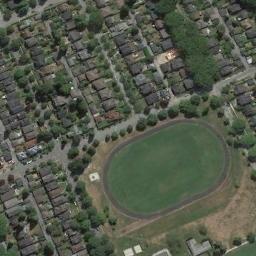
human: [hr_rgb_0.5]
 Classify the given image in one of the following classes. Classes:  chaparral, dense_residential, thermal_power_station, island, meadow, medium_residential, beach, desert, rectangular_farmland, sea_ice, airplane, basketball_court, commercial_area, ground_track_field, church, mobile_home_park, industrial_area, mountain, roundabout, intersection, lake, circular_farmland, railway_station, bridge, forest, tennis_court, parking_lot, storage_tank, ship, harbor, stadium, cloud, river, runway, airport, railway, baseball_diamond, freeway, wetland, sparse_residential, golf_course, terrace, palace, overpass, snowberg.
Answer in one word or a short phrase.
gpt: ground_track_field